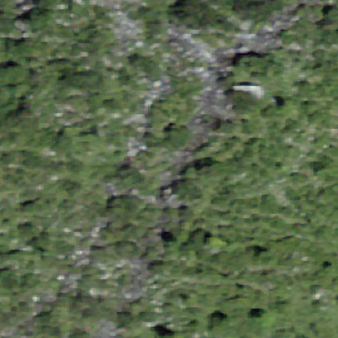
Label: other